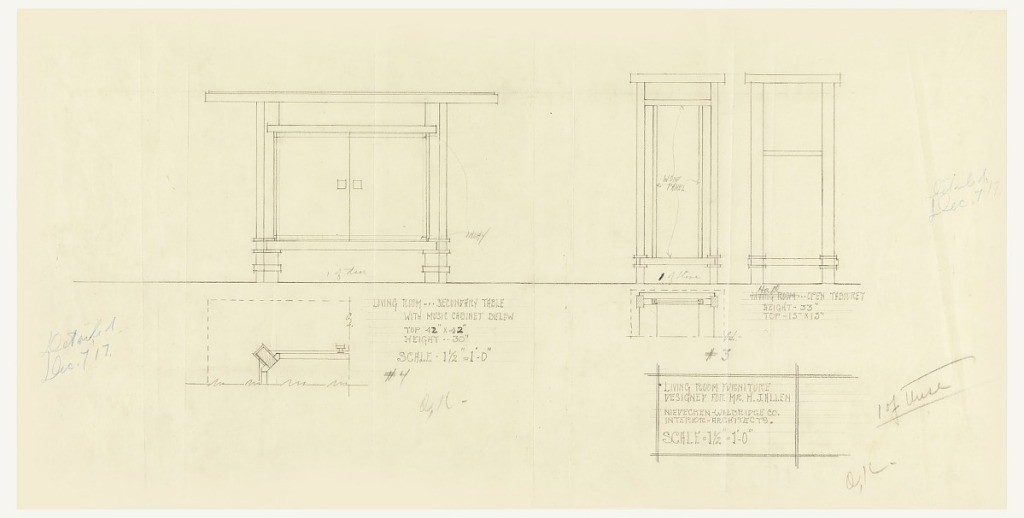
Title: Living Room Furniture, Henry J. Allen Residence, Wichita, Kansas
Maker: Frank Lloyd Wright, American, 1867–1959
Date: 1917
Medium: Graphite, color pencil on cream tracing paper
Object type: Drawing
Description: Two table designs on sheet that is horizontal rectangle. On left, secondary table with music cabinet beneath table top. On right: two views of taller, thinner table.